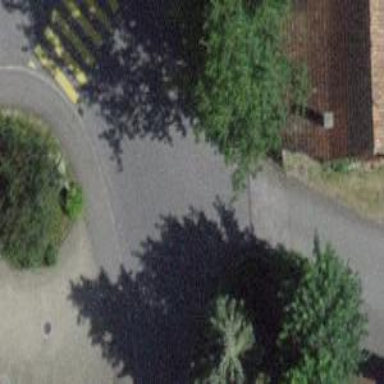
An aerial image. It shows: Driveway on living street.